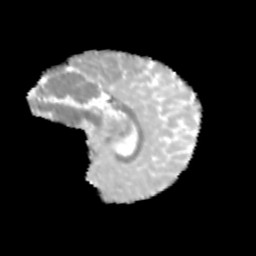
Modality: MD
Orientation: sagittal
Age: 10
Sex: female
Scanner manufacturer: siemens
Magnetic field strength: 3 T
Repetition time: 3.8 s
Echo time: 0.07 s